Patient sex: F
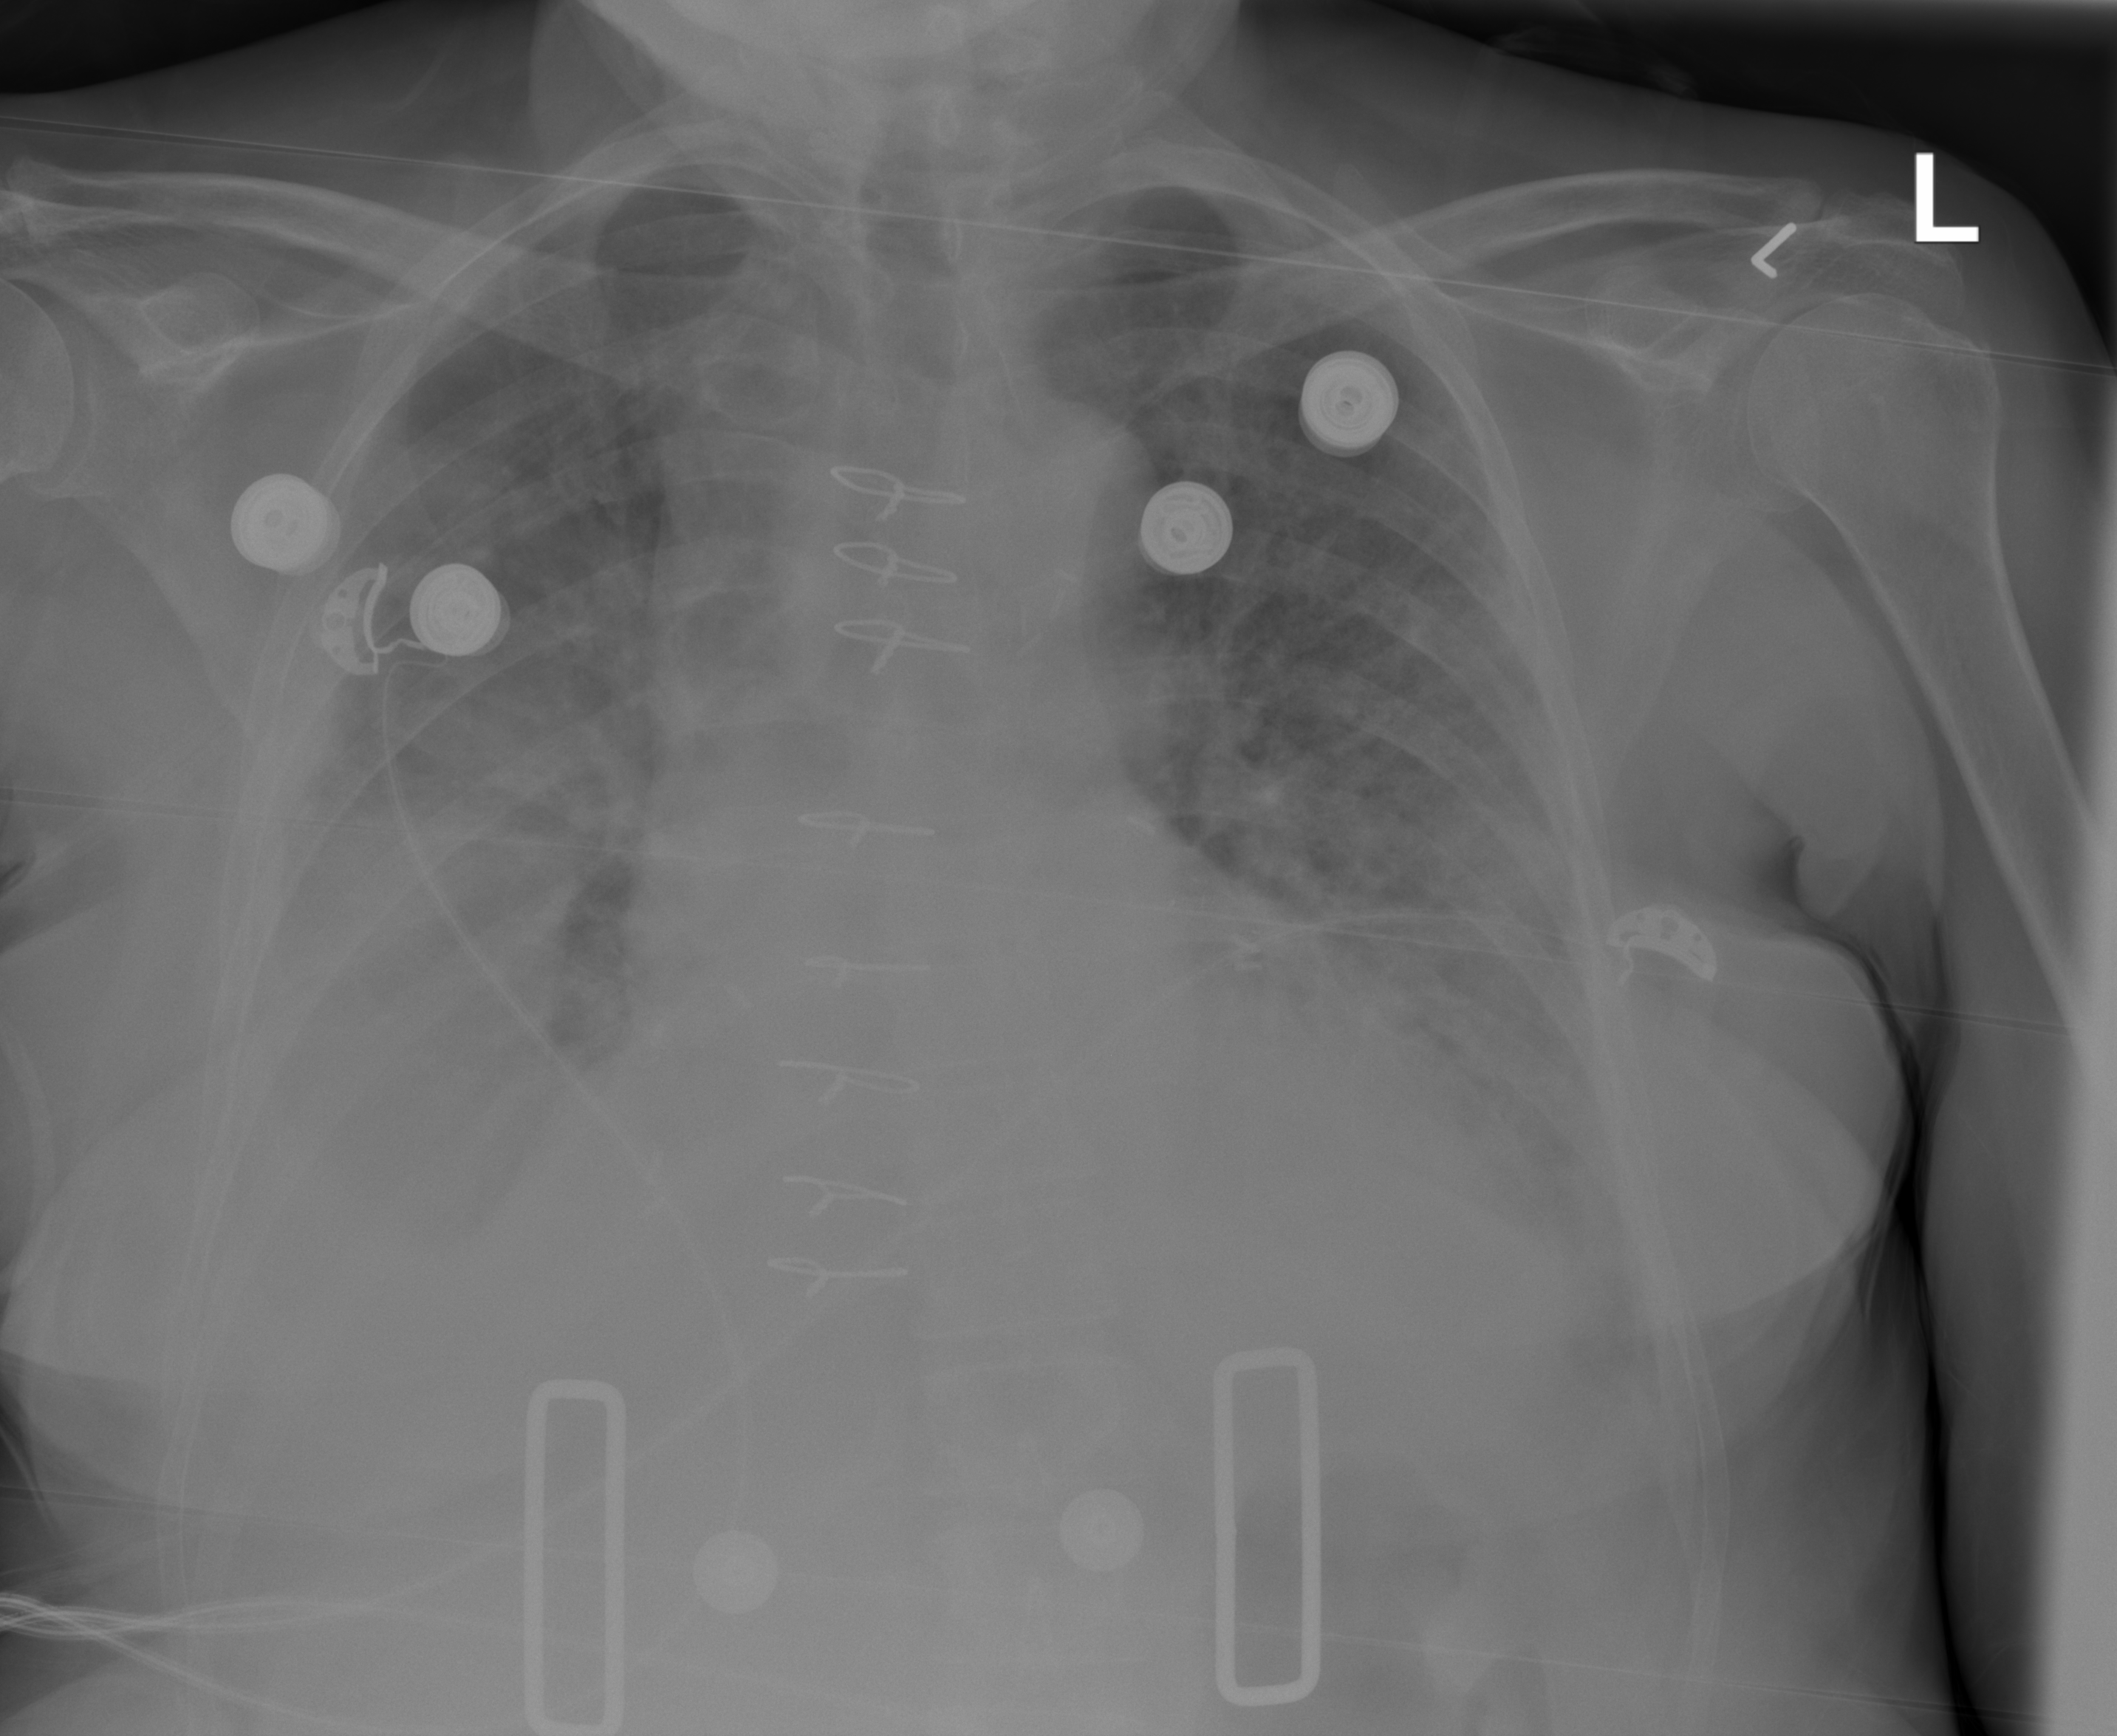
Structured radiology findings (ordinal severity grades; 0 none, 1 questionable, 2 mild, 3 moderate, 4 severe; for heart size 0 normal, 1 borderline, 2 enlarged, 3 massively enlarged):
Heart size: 1
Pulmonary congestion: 2
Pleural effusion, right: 3
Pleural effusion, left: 2
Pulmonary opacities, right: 2
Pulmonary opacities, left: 2
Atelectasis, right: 2
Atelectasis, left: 2